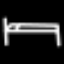
Label: bed